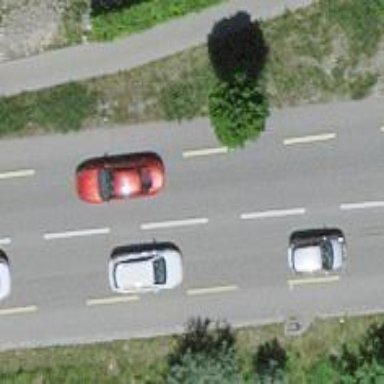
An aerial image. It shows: Primary highway with designated cycle lane.